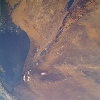
Label: land